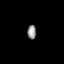
Tissue: lung
Cell type: Endothelial cells
Senescence score: 0.5981
Nuclear area (px): 122
Mean DAPI intensity: 146.18